Question: I'm currently trying to shift the axes positions in a Matlab figure. I'd like to achieve something similar to this (which was done in gnuplot):

I don't have any idea whether this is possible at all, or where I might find an answer, so any help will be much appreciated.
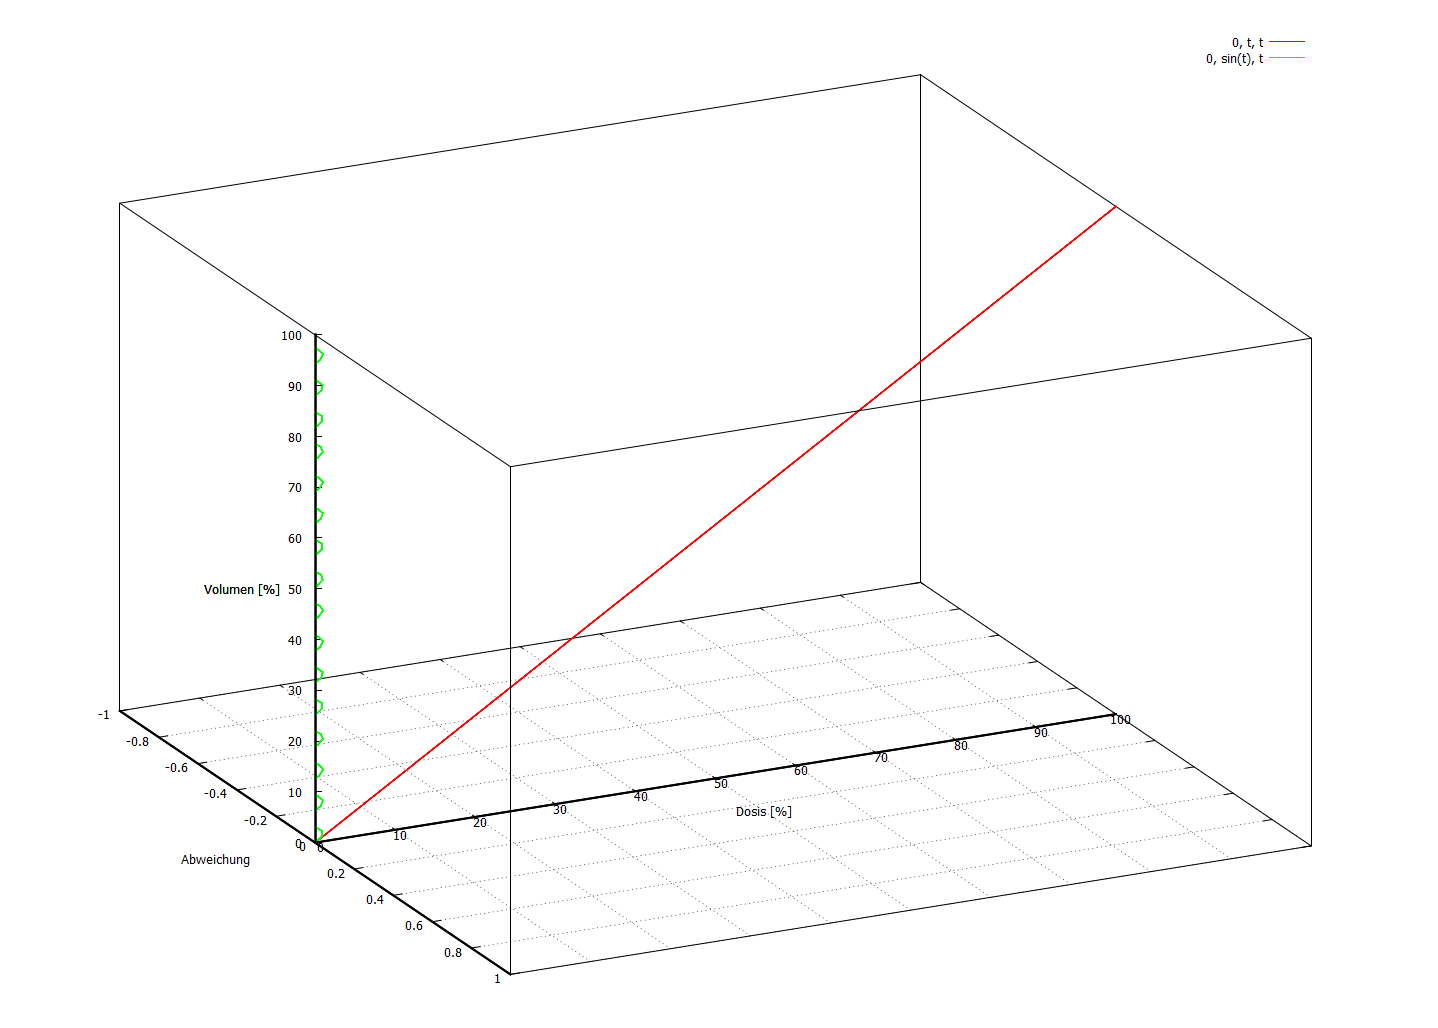
Answer: Hmm....
So let's plot:
'''
x = zeros(1,21); y = -10:10; z = y/2;
figure; plot3(x,y,z); % a line from (0,-10,-5) to (0,10,5) similar to the example
'''

Well, one problem is that matlab doesn't automatically plot the coordinate axis as you've shown there.
This is discussed here:
<URL>
To plot those (in 3D), a cheap solution is:
'''
locs = axis; % get current axis boundaries
hold on;
plot3([locs(1) locs(2)], [0 0], [0 0]); %plot xaxis, a line between(-x,0,0) and (x,0,0);
plot3([0 0], [locs(3) locs(4)], [0 0]); %plot y axis, the line (0,-y,0) and (0,y,0);
plot3([0 0], [0 0], [locs(5) locs(6)]); % plot z axis
hold off
'''

Just like that Gnu plot, the 3D matlab plot is "in a box." Unlike the Gnu plot, the matlab box isn't outlined. If you want to outline that you'll have to draw those lines too...ugh.
'''
% lets plot the 12 lines to make this box in black ('k');
hold on;
% hold x constant and plot 4 parallel-to-x lines;
plot3([locs(1) locs(2)], [locs(3) locs(3)], [locs(5) locs(5)],'k'); % (-x,-y,-z) to (x,-y,-z)
plot3([locs(1) locs(2)], [locs(3) locs(3)], [locs(6) locs(6)],'k');
plot3([locs(1) locs(2)], [locs(4) locs(4)], [locs(5) locs(5)],'k');
plot3([locs(1) locs(2)], [locs(4) locs(4)], [locs(6) locs(6)],'k');
% plot parallel-to-y lines
plot3([locs(1) locs(1)], [locs(3) locs(4)], [locs(5) locs(5)],'k');
plot3([locs(1) locs(1)], [locs(3) locs(4)], [locs(6) locs(6)],'k');
plot3([locs(2) locs(2)], [locs(3) locs(4)], [locs(5) locs(5)],'k');
plot3([locs(2) locs(2)], [locs(3) locs(4)], [locs(6) locs(6)],'k');
% plot parallel-to-z lines
plot3([locs(1) locs(1)], [locs(3) locs(3)], [locs(5) locs(6)],'k');
plot3([locs(1) locs(1)], [locs(4) locs(4)], [locs(5) locs(6)],'k');
plot3([locs(2) locs(2)], [locs(3) locs(3)], [locs(5) locs(6)],'k');
plot3([locs(2) locs(2)], [locs(4) locs(4)], [locs(5) locs(6)],'k');
hold off;
'''
Now we have the box;

If we want just the area y>0,z>0; we can use the axis command.
Using axis after plotting all those other lines really messed everything up for me, so I would decide on your limits at the beginning.
All together:
'''
figure;
plot3(x,y,z); % a line from (0,-10,-5) to (0,10,5) similar to the example
locs = axis;
axis([locs(1) locs(2) 0 locs(4) 0 locs(6)]);
locs = axis;
hold on;
% plot axis
plot3([locs(1) locs(2)], [0 0], [0 0]); %plot xaxis, a line between(-x,0,0) and (x,0,0);
plot3([0 0], [locs(3) locs(4)], [0 0]); %plot y axis, the line (0,-y,0) and (0,y,0);
plot3([0 0], [0 0], [locs(5) locs(6)]); % plot z axis
% plot box
% hold x constant and plot 4 parallel-to-x lines;
plot3([locs(1) locs(2)], [locs(3) locs(3)], [locs(5) locs(5)],'k'); % (-x,-y,-z) to (x,-y,-z)
plot3([locs(1) locs(2)], [locs(3) locs(3)], [locs(6) locs(6)],'k');
plot3([locs(1) locs(2)], [locs(4) locs(4)], [locs(5) locs(5)],'k');
plot3([locs(1) locs(2)], [locs(4) locs(4)], [locs(6) locs(6)],'k');
% plot parallel-to-y lines
plot3([locs(1) locs(1)], [locs(3) locs(4)], [locs(5) locs(5)],'k');
plot3([locs(1) locs(1)], [locs(3) locs(4)], [locs(6) locs(6)],'k');
plot3([locs(2) locs(2)], [locs(3) locs(4)], [locs(5) locs(5)],'k');
plot3([locs(2) locs(2)], [locs(3) locs(4)], [locs(6) locs(6)],'k');
% plot parallel-to-z lines
plot3([locs(1) locs(1)], [locs(3) locs(3)], [locs(5) locs(6)],'k');
plot3([locs(1) locs(1)], [locs(4) locs(4)], [locs(5) locs(6)],'k');
plot3([locs(2) locs(2)], [locs(3) locs(3)], [locs(5) locs(6)],'k');
plot3([locs(2) locs(2)], [locs(4) locs(4)], [locs(5) locs(6)],'k');
hold off;
'''

I'm sure you can make it better, but I think that's a really good start. I would put all that mess into a function to save the typing.